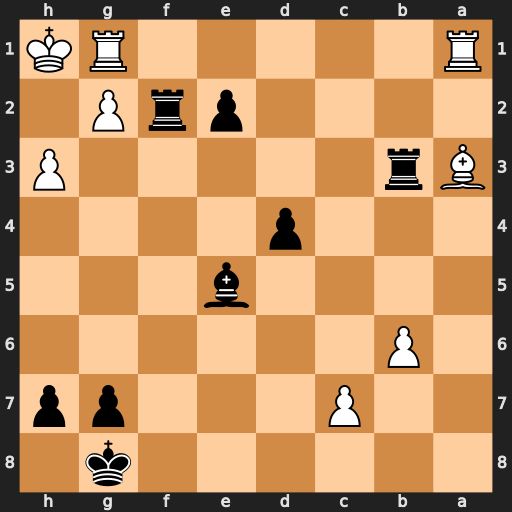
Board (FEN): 6k1/2P3pp/1P6/4b3/3p4/Br5P/4prP1/R5RK
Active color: b
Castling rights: -
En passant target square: -
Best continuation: Rxh3+ gxh3 Rh2#